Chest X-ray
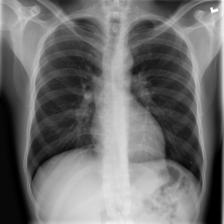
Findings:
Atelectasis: negative
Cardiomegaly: negative
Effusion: negative
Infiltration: negative
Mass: negative
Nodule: negative
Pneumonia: negative
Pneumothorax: negative
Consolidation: negative
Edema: negative
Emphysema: negative
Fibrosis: negative
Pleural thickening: negative
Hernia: negative